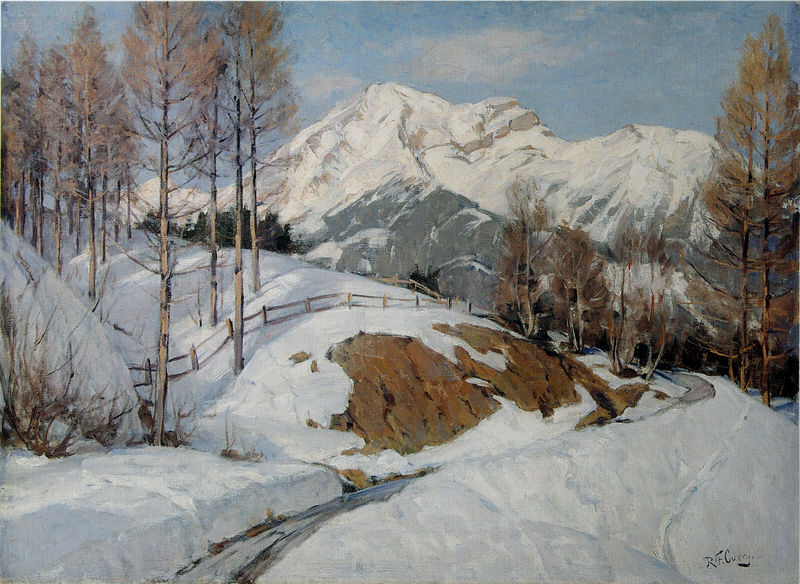
Titel: Frühmorgen
Künstler: Robert F. Curry
Standort: Süddeutschland
Institution: Privatbesitz
Schlagwörter: baum, berg, blau, dunkel, felsen, gemälde, himmel, schatten, weiß, wolken, baumstämme, bäume, grün, impressionismus, landschaft, ocker, äste, braun, geschwungen, grau, hell, holz, licht, orange, strasse, eis, schnee, weg, wolke, zaun, malerei, stein, steine, signatur, öl, ast, baumstamm, hügel, natur, pfähle, zweige, busch, büsche, pfad, sonne, sträucher, land, realismus, wald, bewölkt, schwung, ansicht, biegung, abhang, spuren, berge, fels, gebirge, gipfel, gletscher, hang, tag, kahl, latten, lattenzaun, winter, böschung, tannen, alpen, pfahl, kälte, lawinen, schneelandschaft, lichtung, asphalt, tanne, österreich, rinde, winterlandschaft, frühjahr, schlitten, zaunpfähle, schmelze, abgezäunt, fensel, kahrl, strase, torhalle